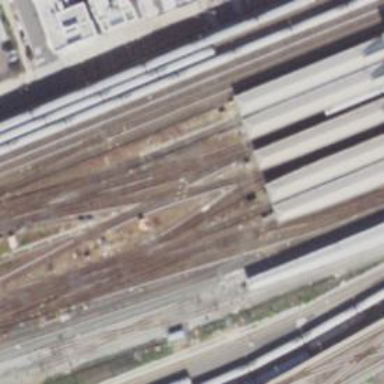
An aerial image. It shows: Railway crossing.